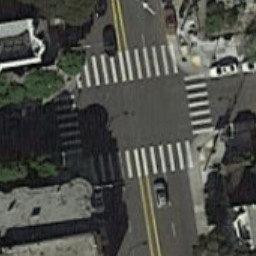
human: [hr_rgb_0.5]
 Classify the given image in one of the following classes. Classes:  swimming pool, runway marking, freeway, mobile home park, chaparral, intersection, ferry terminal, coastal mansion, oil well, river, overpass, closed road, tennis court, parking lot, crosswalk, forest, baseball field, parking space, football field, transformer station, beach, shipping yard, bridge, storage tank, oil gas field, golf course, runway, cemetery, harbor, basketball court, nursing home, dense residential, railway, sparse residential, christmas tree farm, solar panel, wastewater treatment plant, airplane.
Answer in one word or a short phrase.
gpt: crosswalk